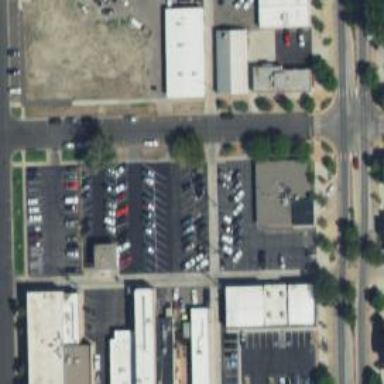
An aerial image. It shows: Parking space.